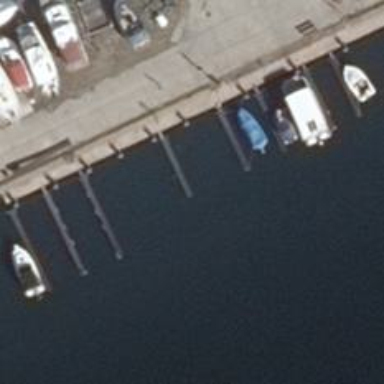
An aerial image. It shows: Man-made pier.